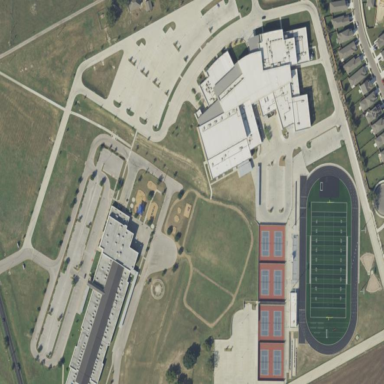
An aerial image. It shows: School.